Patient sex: M
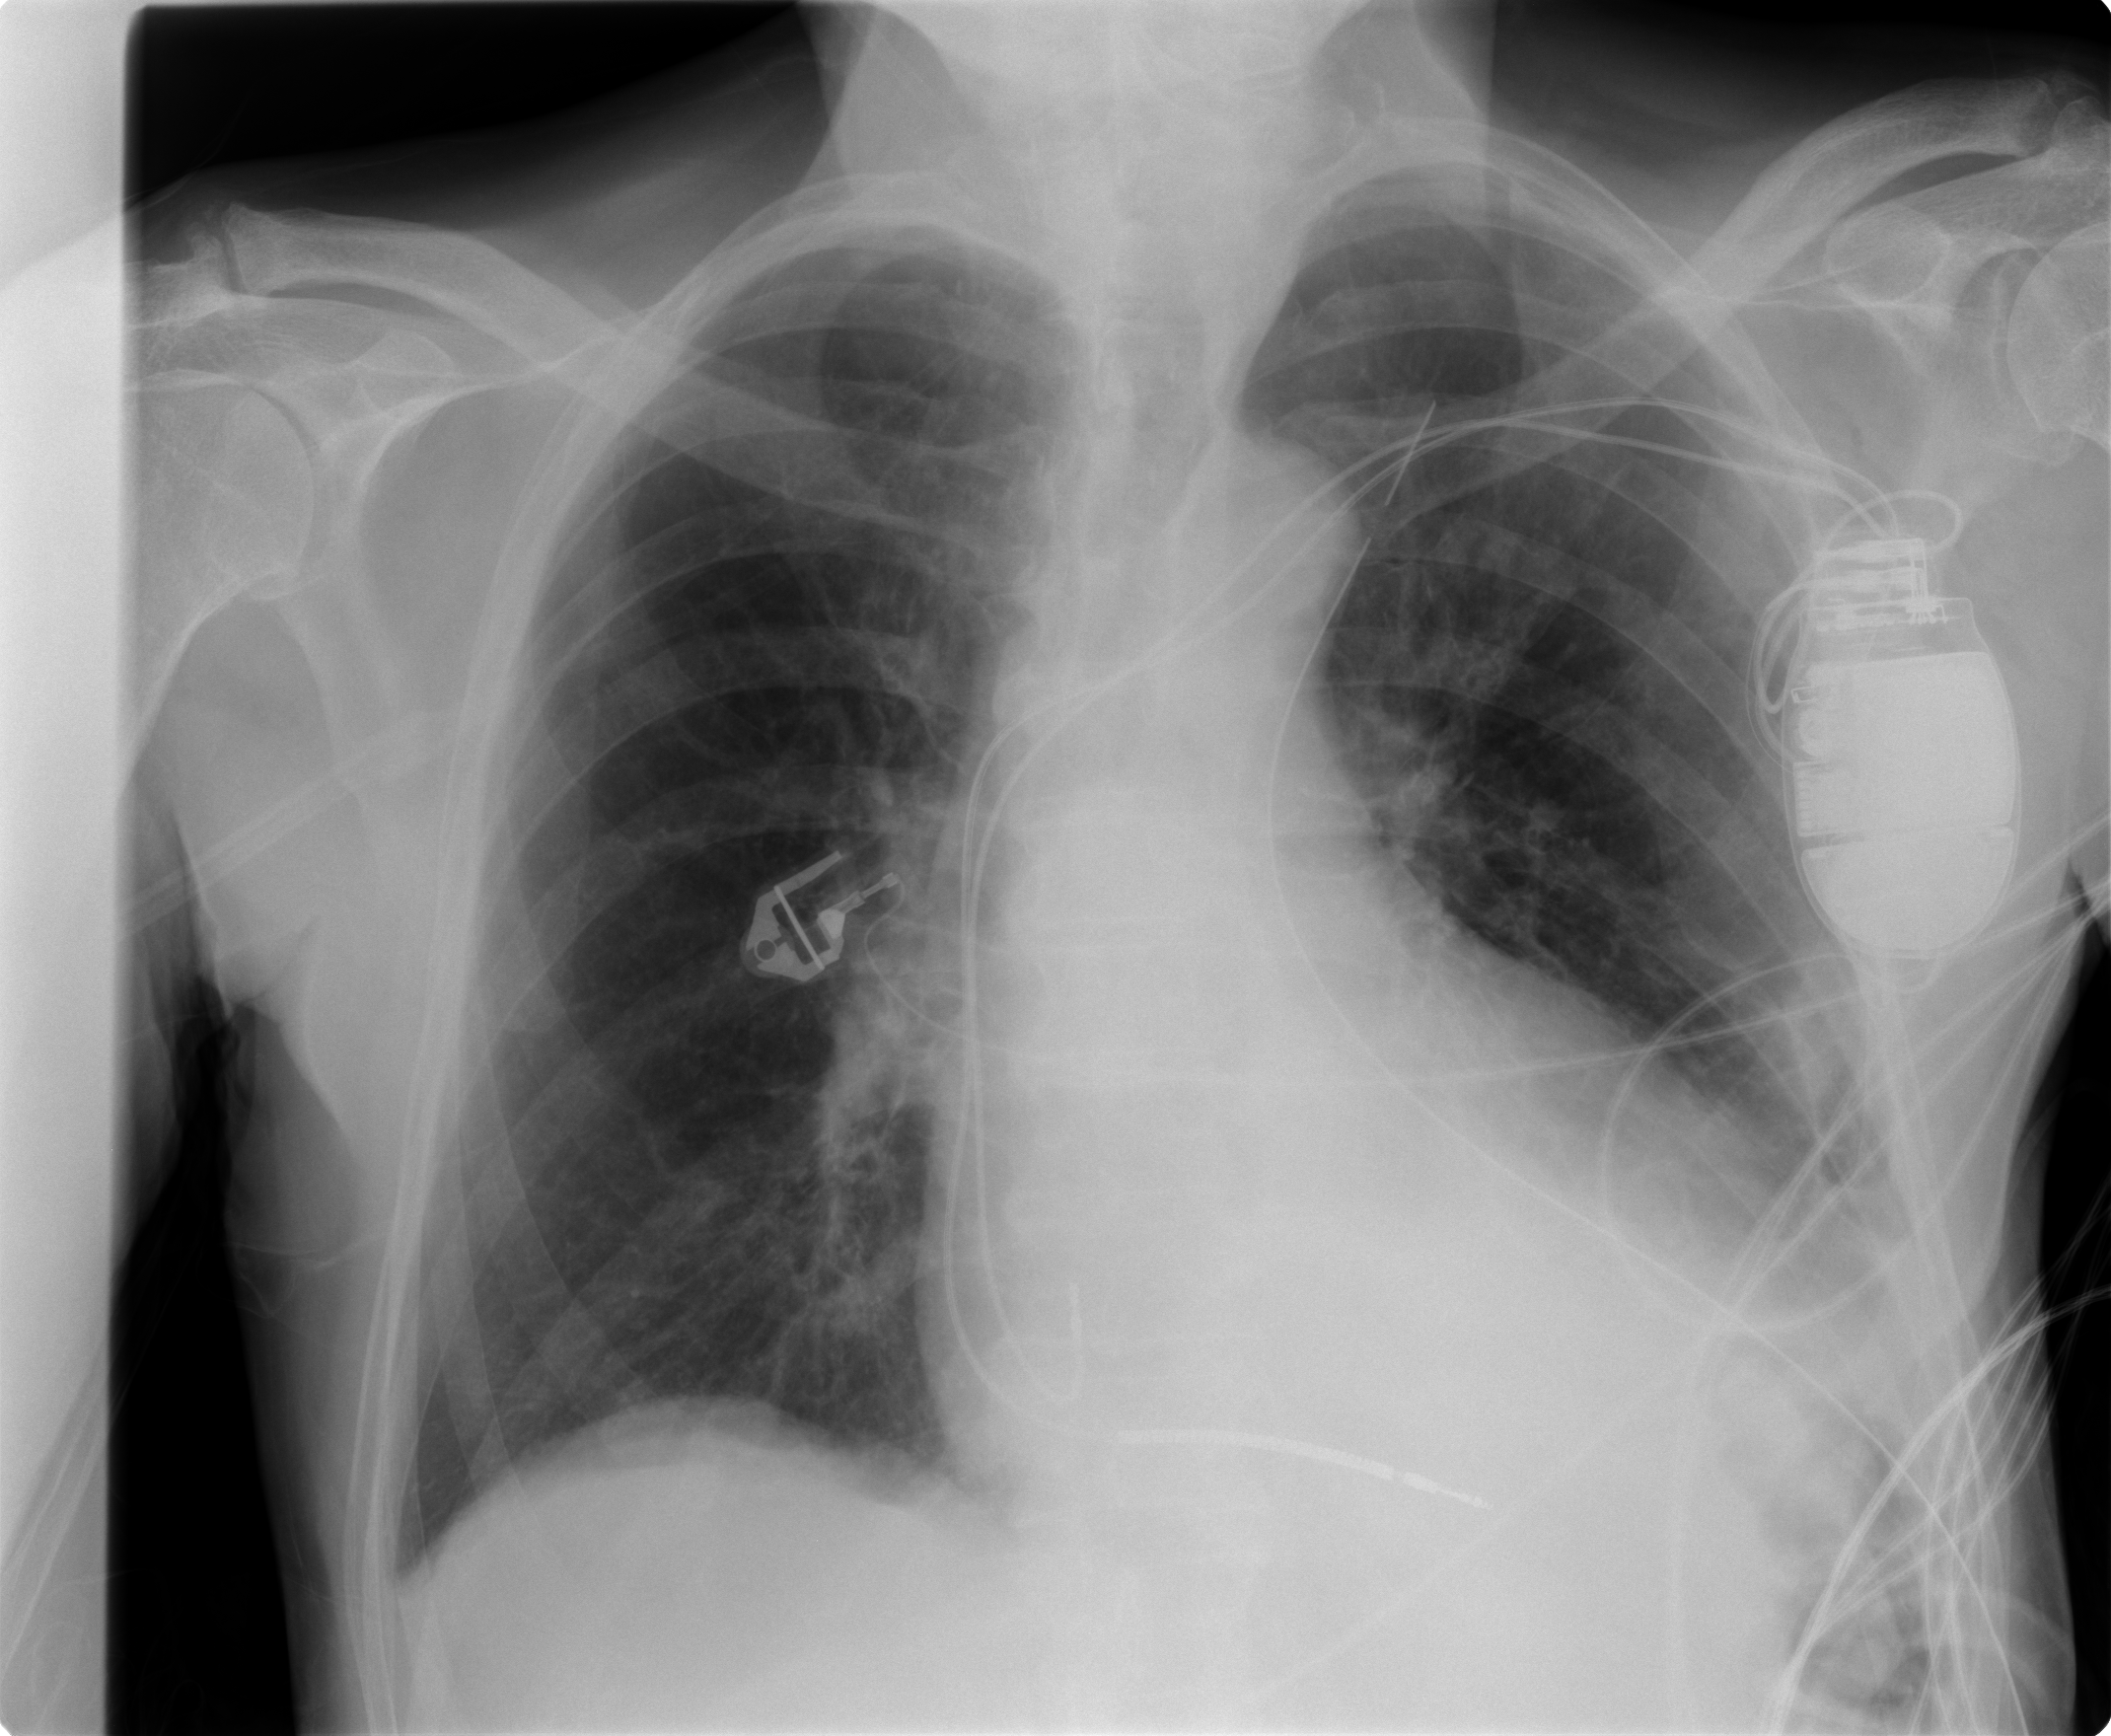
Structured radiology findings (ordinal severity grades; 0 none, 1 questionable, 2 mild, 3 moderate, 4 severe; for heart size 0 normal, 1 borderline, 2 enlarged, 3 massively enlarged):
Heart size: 2
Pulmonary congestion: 0
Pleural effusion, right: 0
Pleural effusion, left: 2
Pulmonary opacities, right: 0
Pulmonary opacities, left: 0
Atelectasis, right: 0
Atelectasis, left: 2